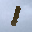
Label: 1